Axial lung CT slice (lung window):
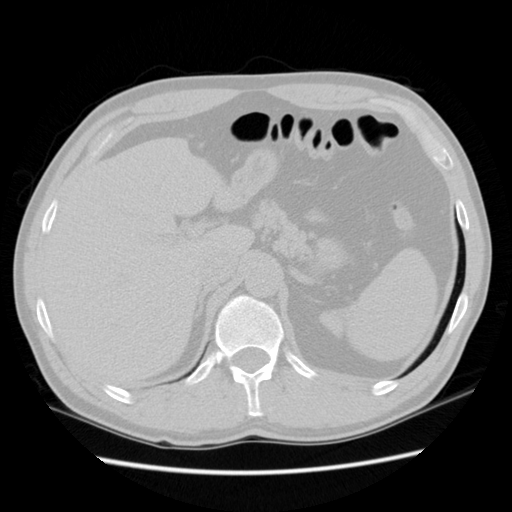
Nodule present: no